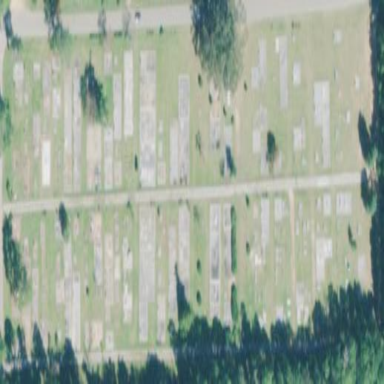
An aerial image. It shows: Cemetery.